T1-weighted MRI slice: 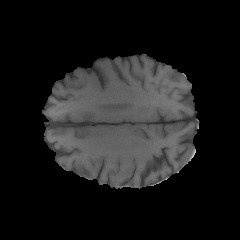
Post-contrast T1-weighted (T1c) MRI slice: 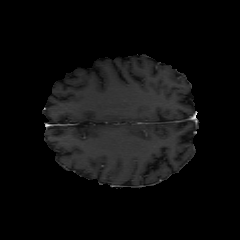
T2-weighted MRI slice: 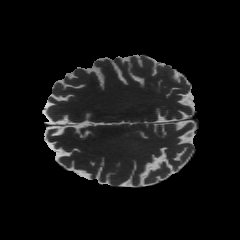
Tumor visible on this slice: no